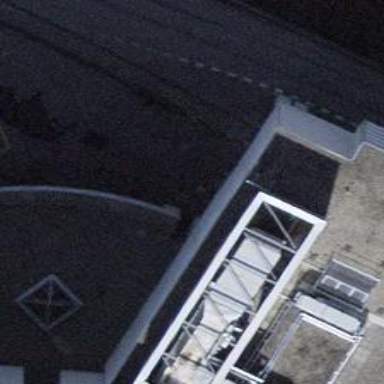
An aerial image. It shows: Surveillance system is in place.